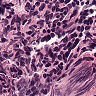
Metastatic tissue present: no